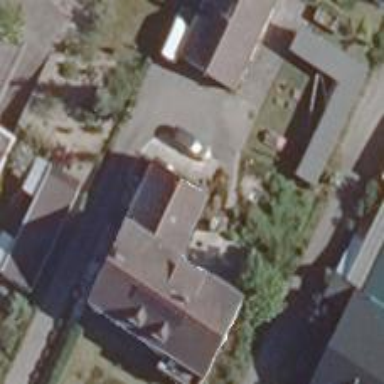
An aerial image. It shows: Building with gabled roof.